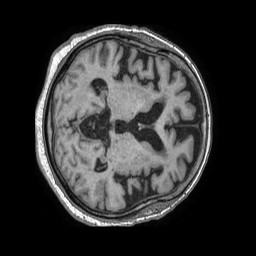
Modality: T1w
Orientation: axial
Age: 75
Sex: female
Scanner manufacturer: philips
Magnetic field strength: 1.5 T
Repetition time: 0.007761 s
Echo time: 0.003538 s